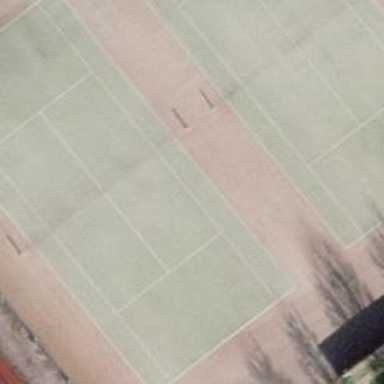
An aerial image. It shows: Tennis court on the leisure land pitch.